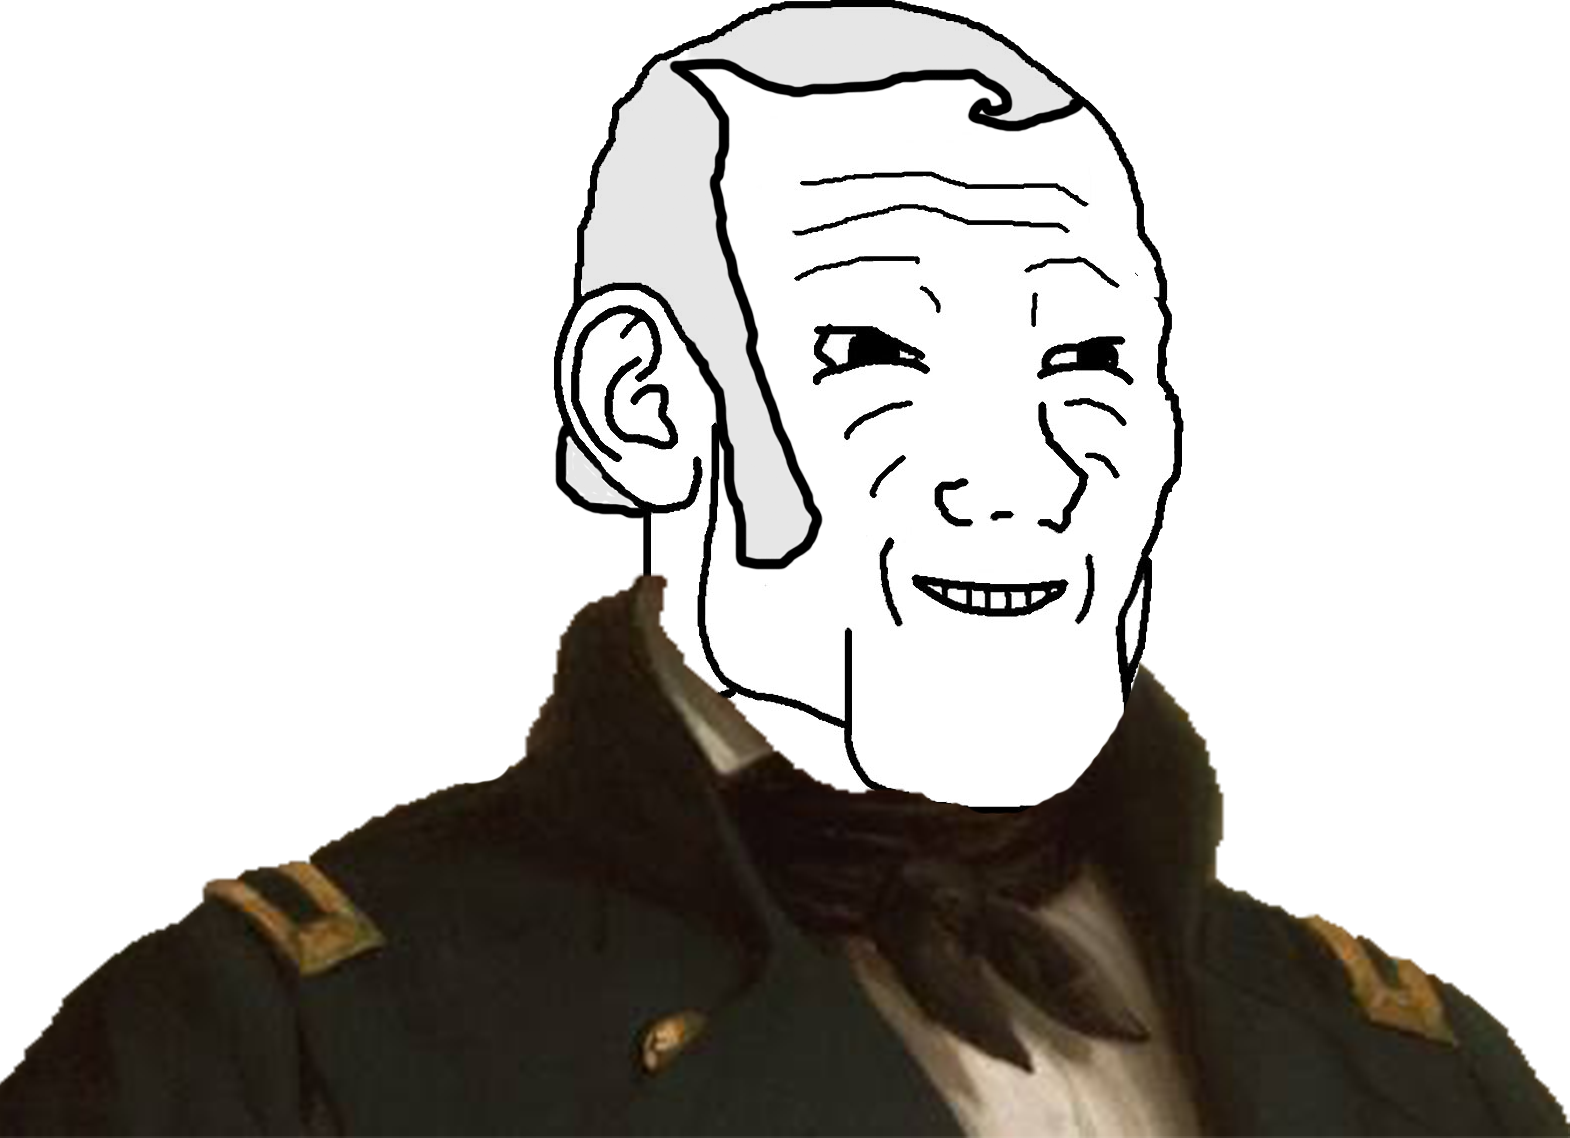
Label: 5_Grey_Chad